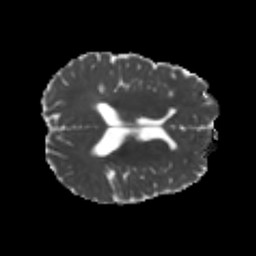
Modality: MD
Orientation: axial
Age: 20
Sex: male
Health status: healthy
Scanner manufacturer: philips
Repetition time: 7.386 s
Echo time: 0.08599 s